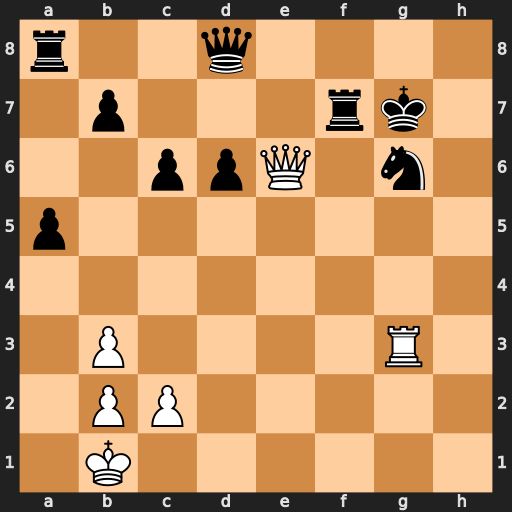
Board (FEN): r2q4/1p3rk1/2ppQ1n1/p7/8/1P4R1/1PP5/1K6
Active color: w
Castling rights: -
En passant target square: -
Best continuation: Qxg6+ Kf8 Qg8+ Ke7 Re3+ Kd7 Qxf7+